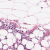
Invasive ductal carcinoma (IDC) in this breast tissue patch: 1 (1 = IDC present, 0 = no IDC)